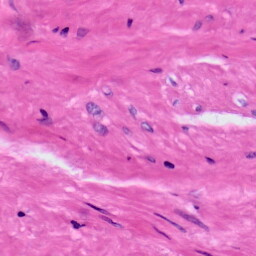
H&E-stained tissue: Prostate